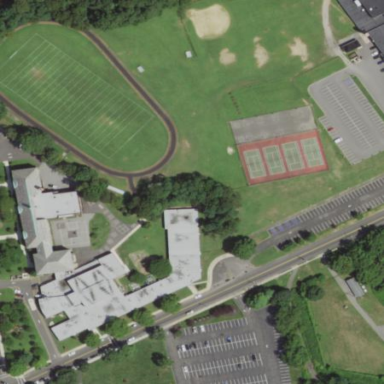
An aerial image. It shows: School building.